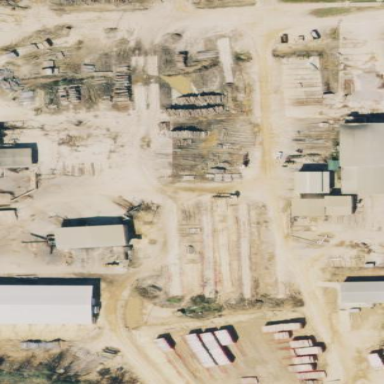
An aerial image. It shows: Industrial area with sawmill.